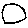
Label: hexagon